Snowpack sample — Buffalo Mountain, Silverthorne, Colorado, USA (1/25/25, 10:11 AM MST)
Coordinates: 39.6222, -106.1139
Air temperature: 22 °F
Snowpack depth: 110 cm
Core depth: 40 cm
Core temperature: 46.4 °F
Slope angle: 12°, slope face: 102°
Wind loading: high
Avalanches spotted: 0
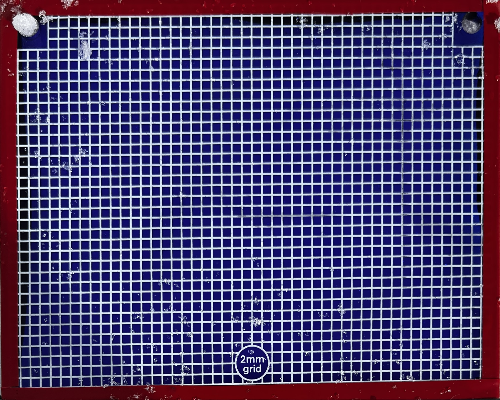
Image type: profile
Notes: No avalanches nearby, collected on the outskirts of a fire break 15 meters from the treeline, on way to Buffalo and Red Mountain